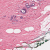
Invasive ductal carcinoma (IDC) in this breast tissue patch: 0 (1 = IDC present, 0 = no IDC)